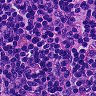
Metastatic tissue present: no